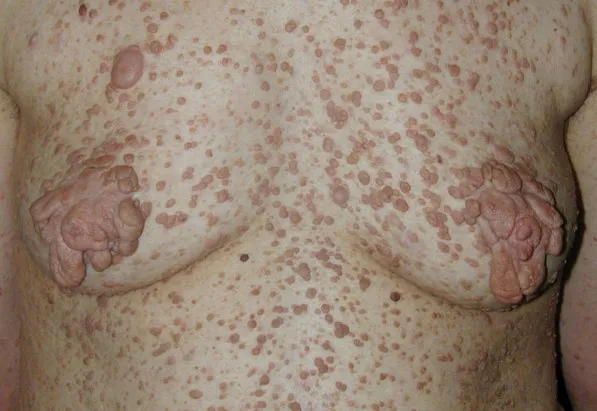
Case 6. The lesions deforming both nipples and areolar regions.
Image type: medical_photograph (other_medical_photograph)